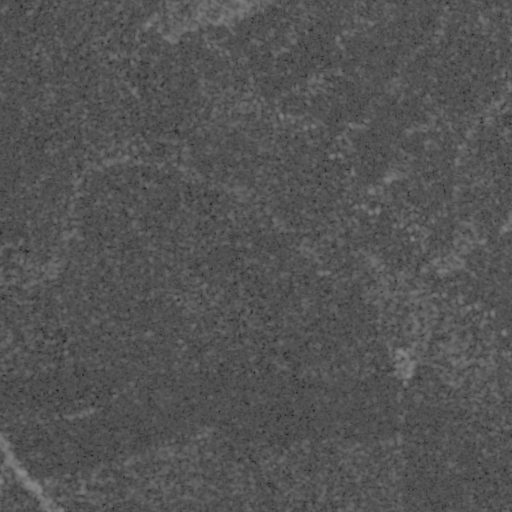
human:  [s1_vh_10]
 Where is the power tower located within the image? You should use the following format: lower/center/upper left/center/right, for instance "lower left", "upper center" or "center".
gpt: The power tower is located in the upper right of the image.
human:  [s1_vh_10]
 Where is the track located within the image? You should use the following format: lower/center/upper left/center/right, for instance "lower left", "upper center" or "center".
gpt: There is no track in the image.

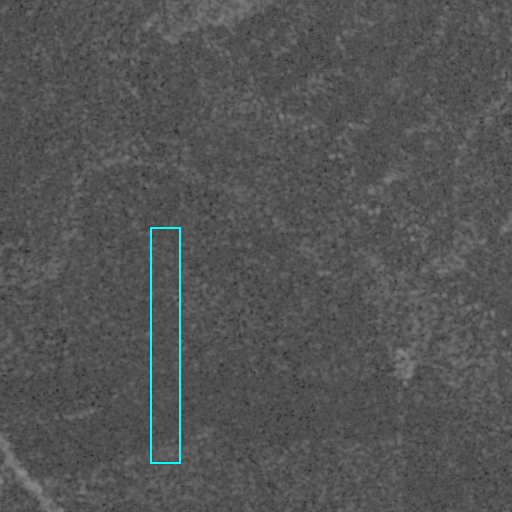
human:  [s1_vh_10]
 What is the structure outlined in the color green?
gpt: There is no green outline.
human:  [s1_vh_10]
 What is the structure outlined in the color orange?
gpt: There is no structure outlined in orange.